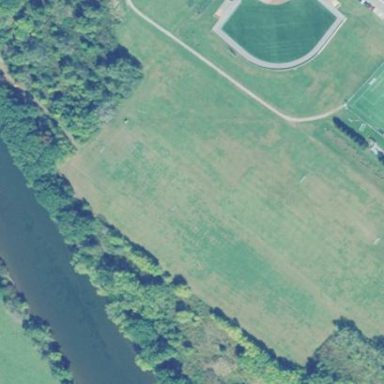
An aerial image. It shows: Rugby pitch for leisure land sports.